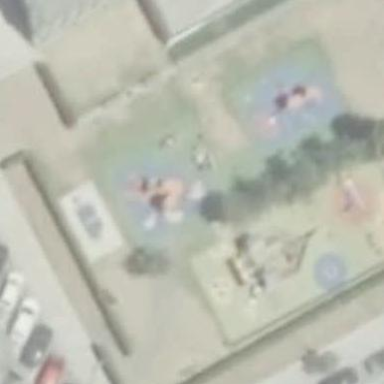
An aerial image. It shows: Lovely park for leisure and relaxation.